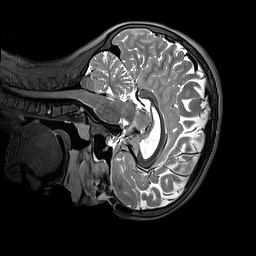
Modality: T2w
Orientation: sagittal
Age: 11
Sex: female
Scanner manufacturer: siemens
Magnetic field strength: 3 T
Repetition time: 3.2 s
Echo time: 0.408 s